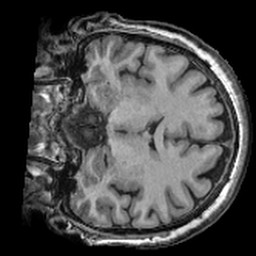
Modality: T1w
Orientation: coronal
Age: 53
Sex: female
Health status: ill
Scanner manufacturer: ge
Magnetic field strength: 3 T
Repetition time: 0.008164 s
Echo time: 0.003184 s